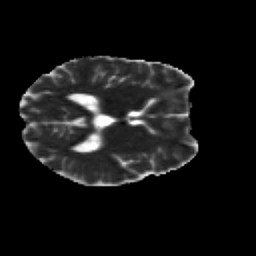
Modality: MD
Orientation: axial
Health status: healthy
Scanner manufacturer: siemens
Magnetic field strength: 3 T
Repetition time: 12 s
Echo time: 0.092 s